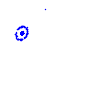
Particle: pion